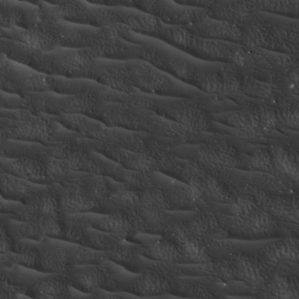
Label: non_frost